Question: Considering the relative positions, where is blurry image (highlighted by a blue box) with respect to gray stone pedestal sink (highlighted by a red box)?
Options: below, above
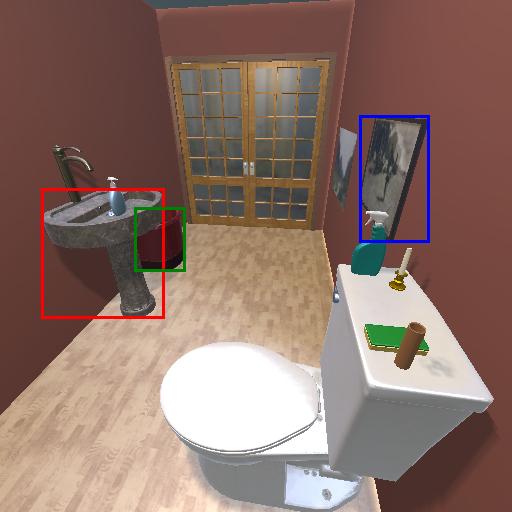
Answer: below